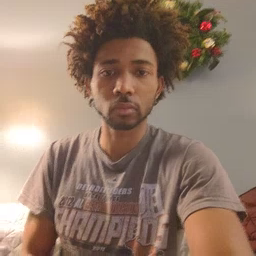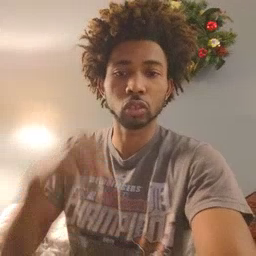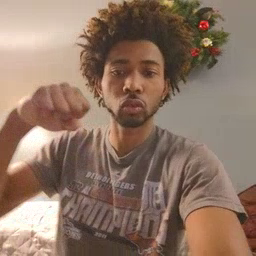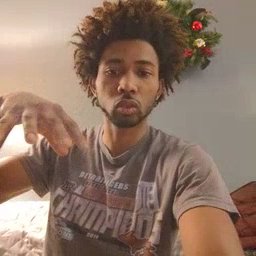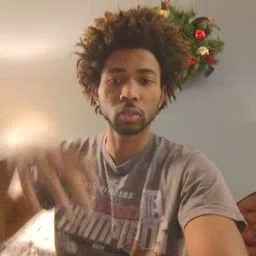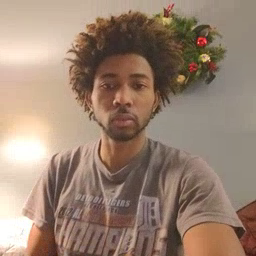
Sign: drop